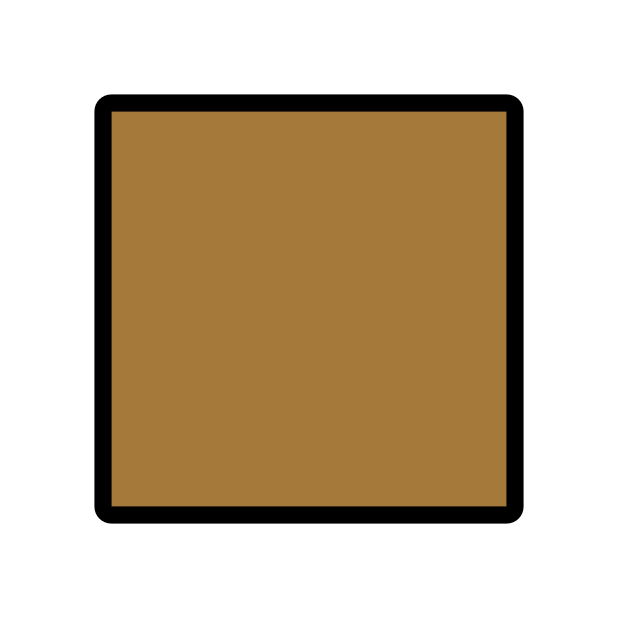
medium-dark skin tone